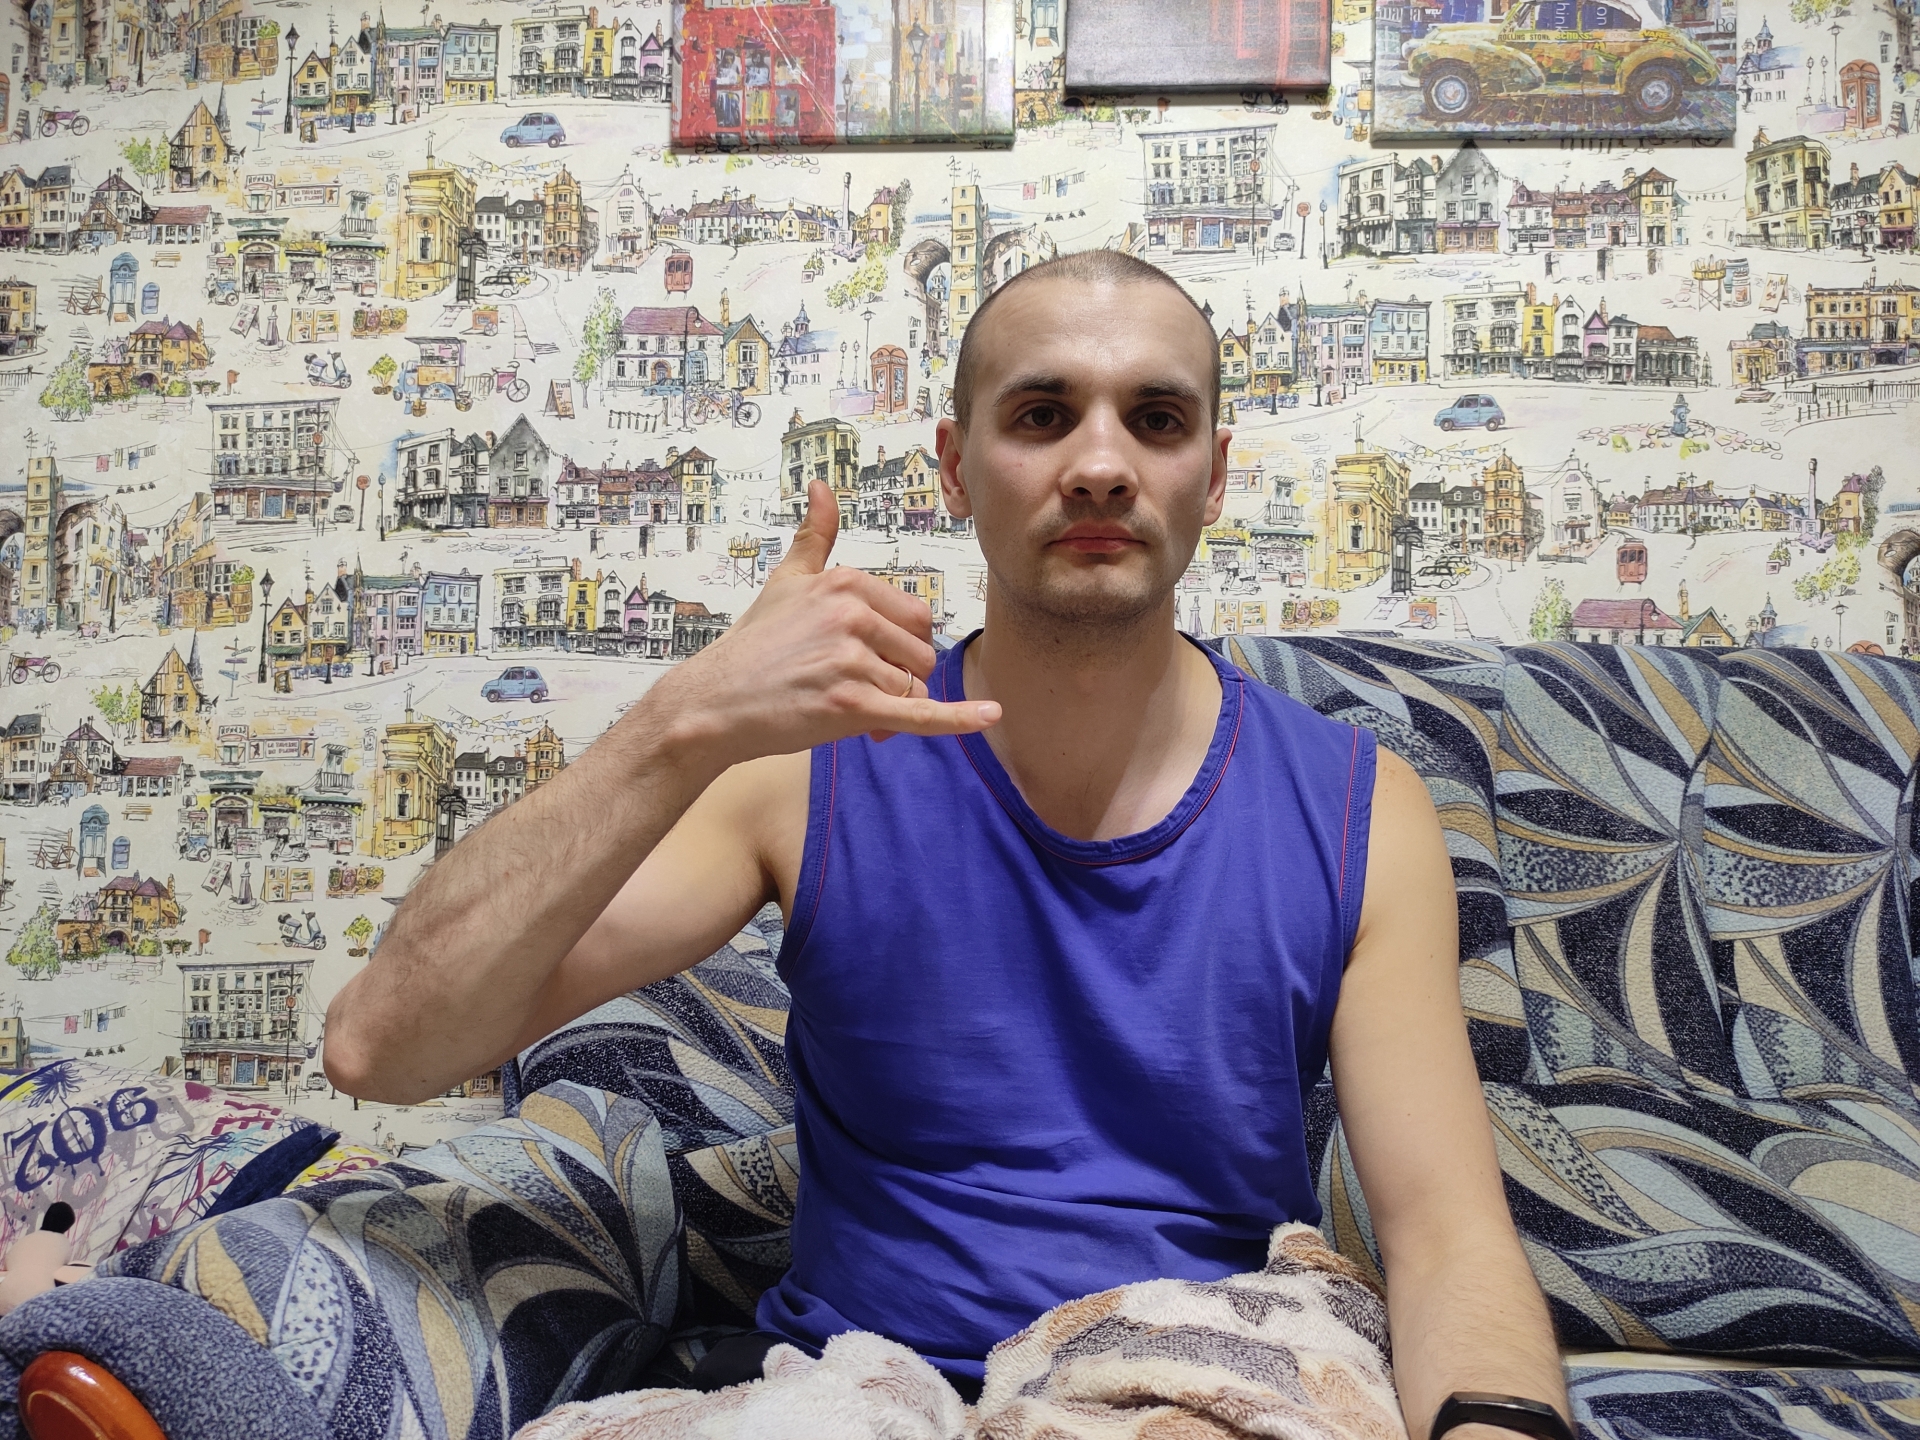
Label: clear